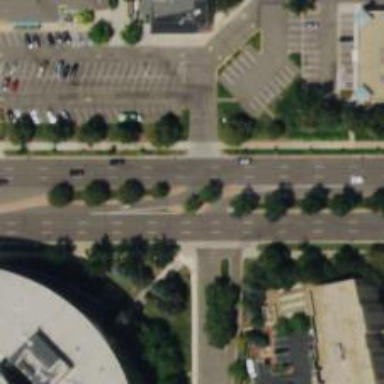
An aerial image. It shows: Secondary link road with asphalt surface.